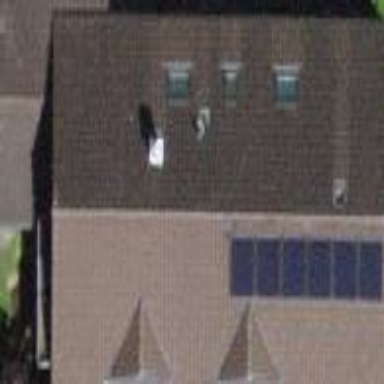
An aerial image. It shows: Gabled roof on residential building.